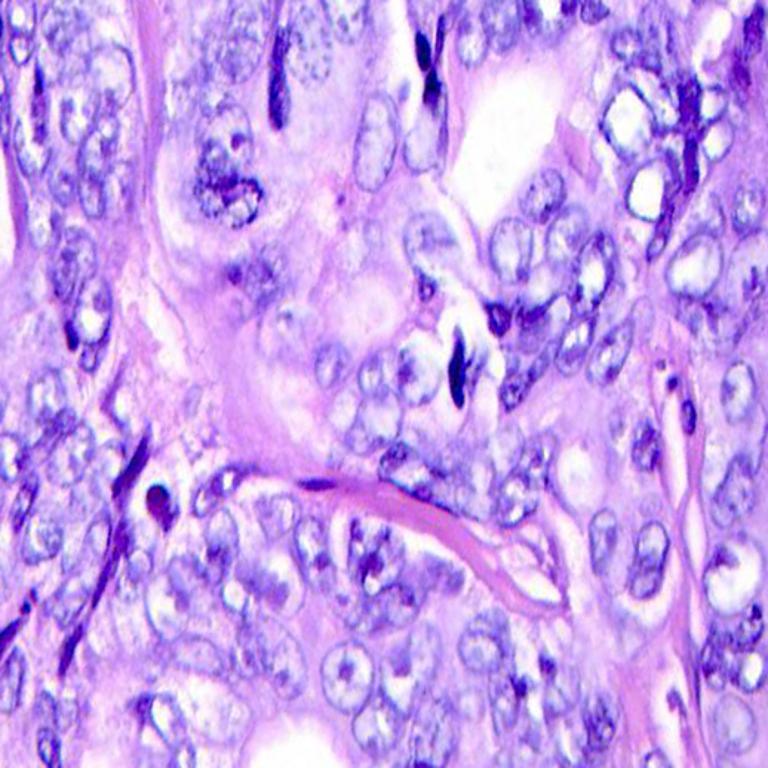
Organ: colon
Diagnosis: adenocarcinomas